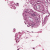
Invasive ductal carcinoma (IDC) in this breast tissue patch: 0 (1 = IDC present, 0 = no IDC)